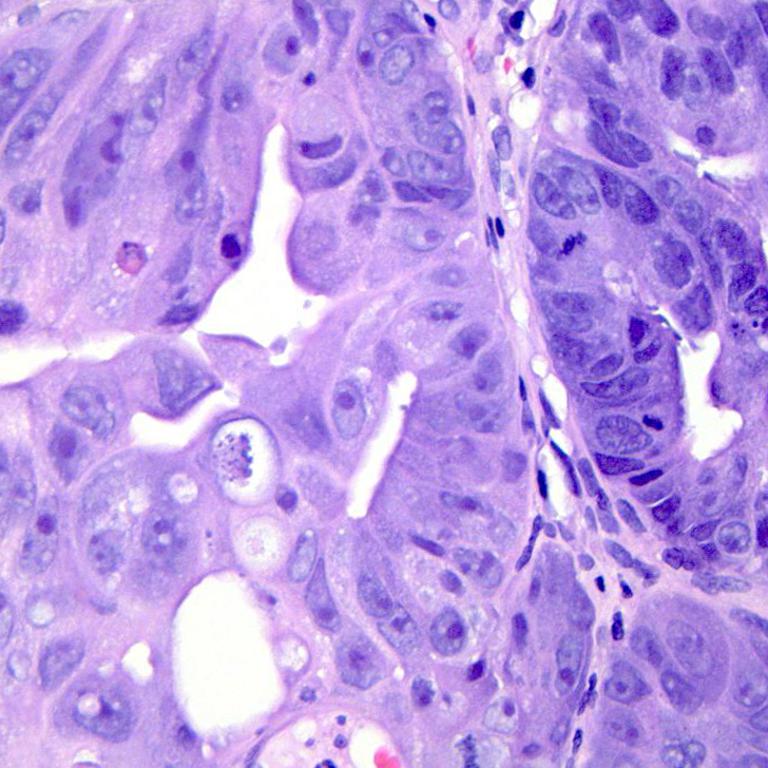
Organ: colon
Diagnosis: adenocarcinomas